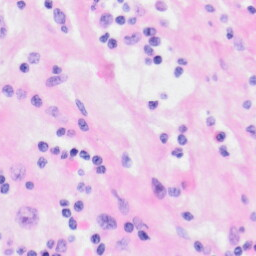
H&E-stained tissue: Kidney